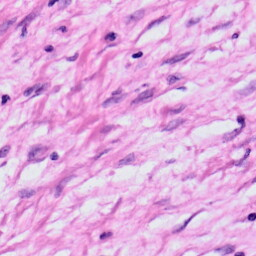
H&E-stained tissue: Skin